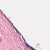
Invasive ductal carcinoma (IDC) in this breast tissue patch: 0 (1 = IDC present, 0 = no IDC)